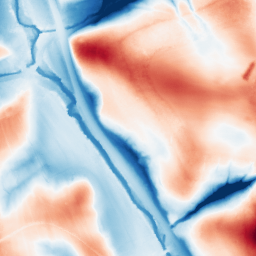
Category: edge_preserving
Decomposition family: guided
Decomposition parameters: radius: 32
eps: 0.01
Upsampling method: sinc_hamming
Upsampling parameters: scale: 2
kernel_size: 16
Upsampling scale: 2